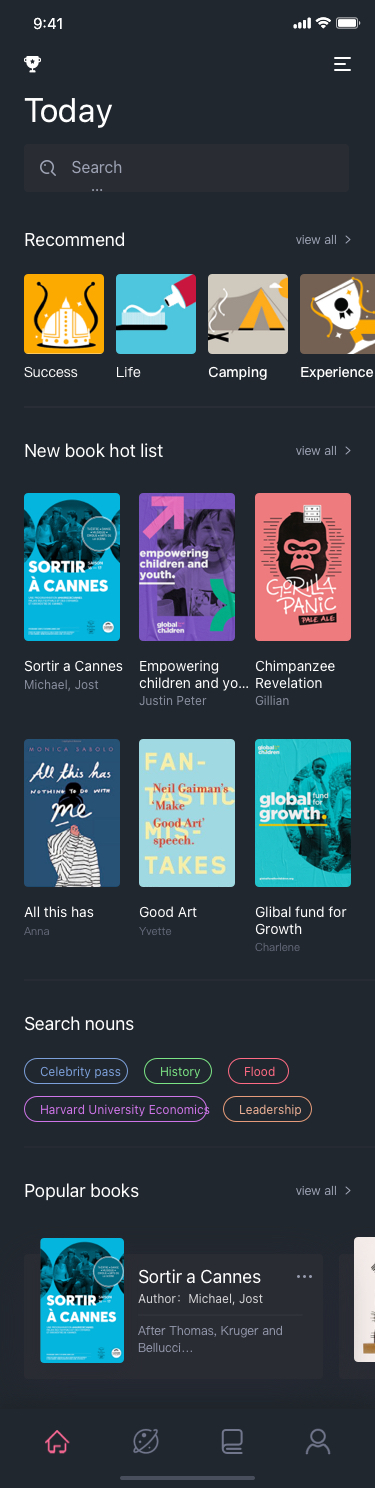
Text in this UI design:
Today
Search…
Experience
Camping
Life
Success
Recommend
view all
New book hot list
view all
Michael, Jost
Sortir a Cannes
Justin Peter
Empowering
children and yo…
Gillian
Chimpanzee
Revelation
All this has
Anna
Good Art
Yvette
Glibal fund for
Growth
Charlene
Search nouns
Celebrity pass
Harvard University Economics
Leadership
History
Flood
Popular books
view all
Sortir a Cannes
Author：Michael, Jost
After Thomas, Kruger and
Bellucci…